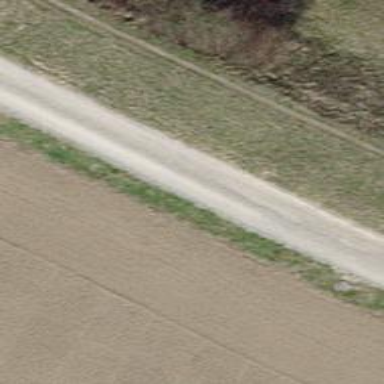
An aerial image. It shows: Compacted track with grade2 level.